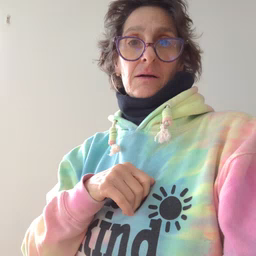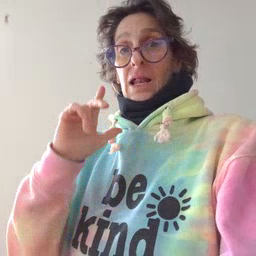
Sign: later